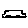
Label: car